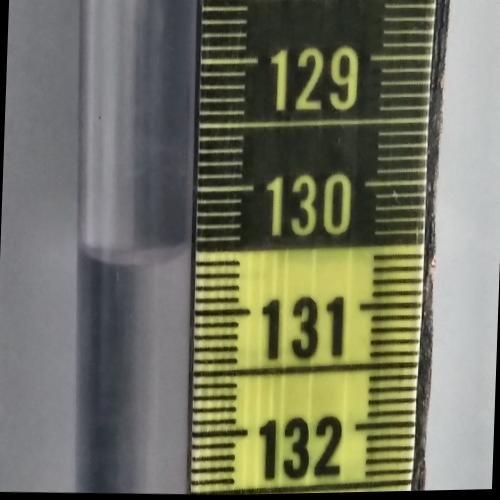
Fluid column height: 130.5 cm